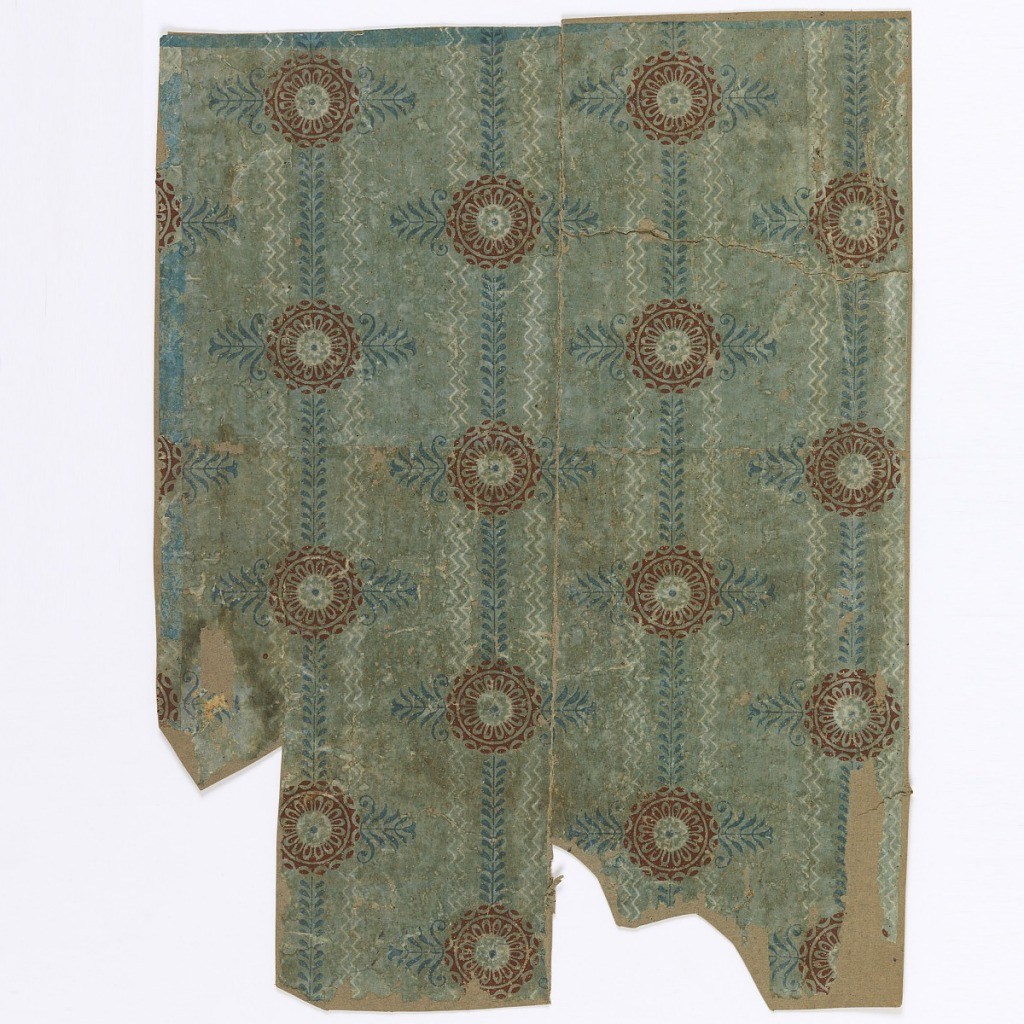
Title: Sidewall
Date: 1780–1800
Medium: Block-printed on handmade paper
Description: Circular red floral medallion on stripe of blue laurel between white zig-zag. Printed in red, white and blue on blue ground.